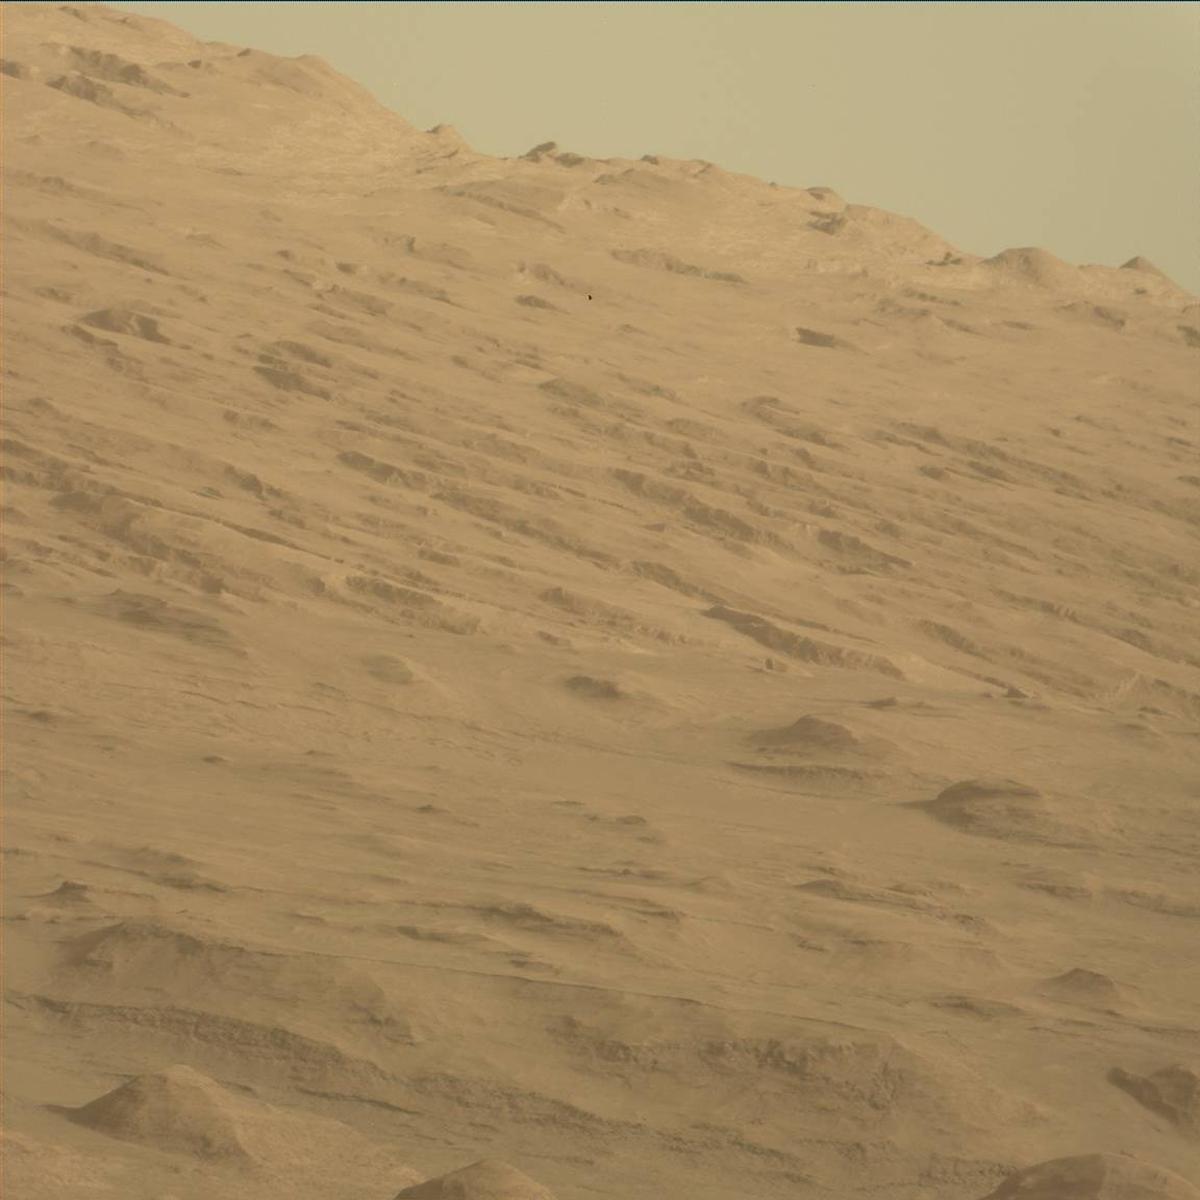
Terrain classes present: Ridge, Sky